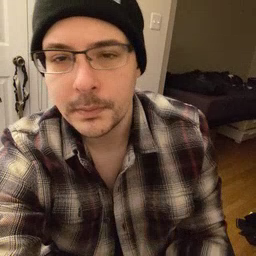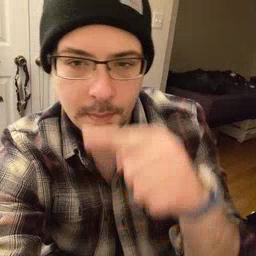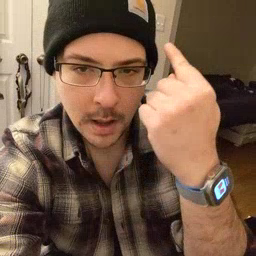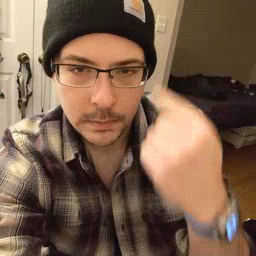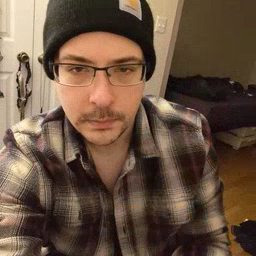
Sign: black